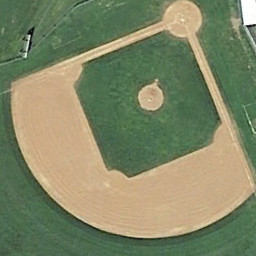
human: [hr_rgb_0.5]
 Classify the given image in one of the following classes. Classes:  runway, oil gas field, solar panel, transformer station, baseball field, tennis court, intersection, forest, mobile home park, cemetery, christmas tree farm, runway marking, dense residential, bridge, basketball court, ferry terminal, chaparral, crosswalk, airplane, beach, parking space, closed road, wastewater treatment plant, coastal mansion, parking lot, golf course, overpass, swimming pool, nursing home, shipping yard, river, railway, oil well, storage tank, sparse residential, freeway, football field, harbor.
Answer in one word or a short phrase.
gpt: baseball field